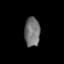
Tissue: skin
Cell type: Epithelial cells
Senescence score: 0.9178
Nuclear area (px): 443
Mean DAPI intensity: 115.226